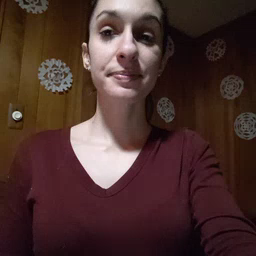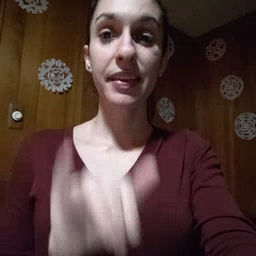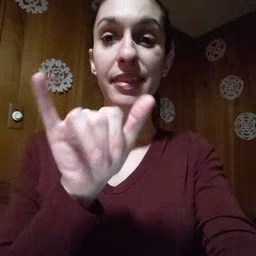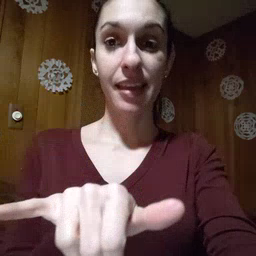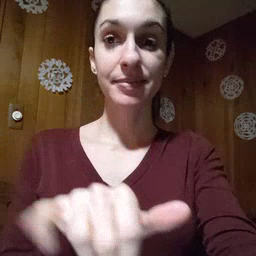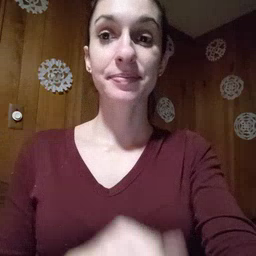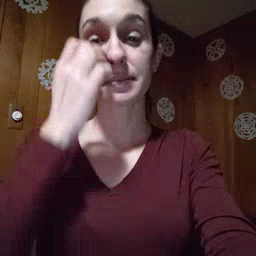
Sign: that